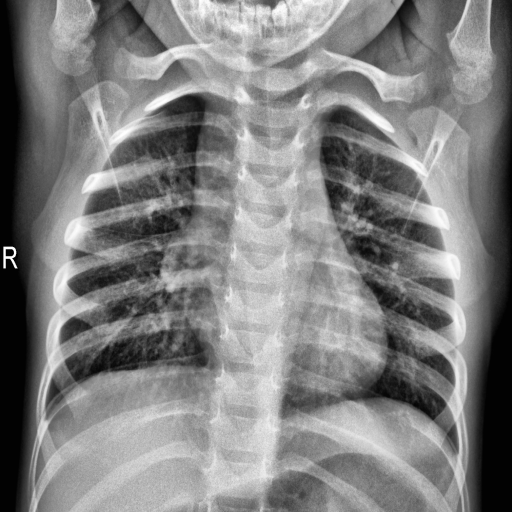
Finding: NORMAL